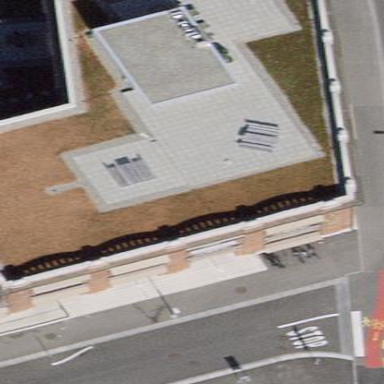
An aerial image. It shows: Part of building.